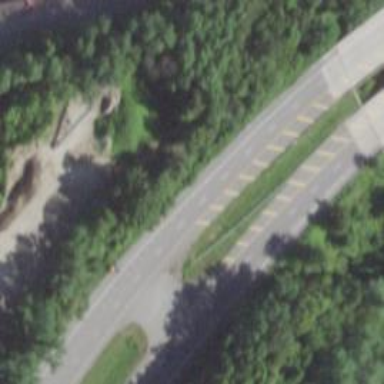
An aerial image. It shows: Asphalt motorway.